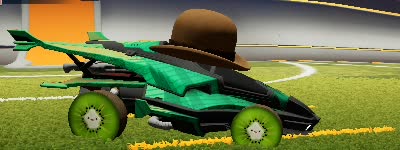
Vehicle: aftershock